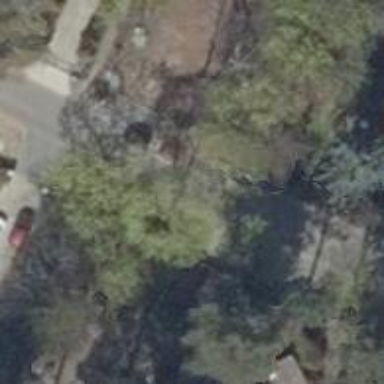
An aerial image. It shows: Driveway.